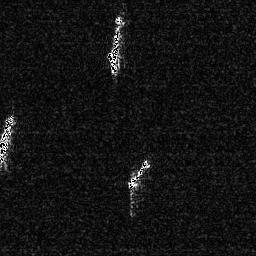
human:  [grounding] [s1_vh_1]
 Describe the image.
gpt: In the satellite image, there is  <ref>1 medium ship </ref> <box>[[0, 42, 6, 65, 0]]</box> located at left,  <ref>1 medium ship </ref> <box>[[40, 4, 49, 29, 0]]</box> located at top,  <ref>1 medium ship </ref> <box>[[48, 60, 59, 75, 0]]</box> located at center.